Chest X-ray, PA view. Patient: 44 years old, sex M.
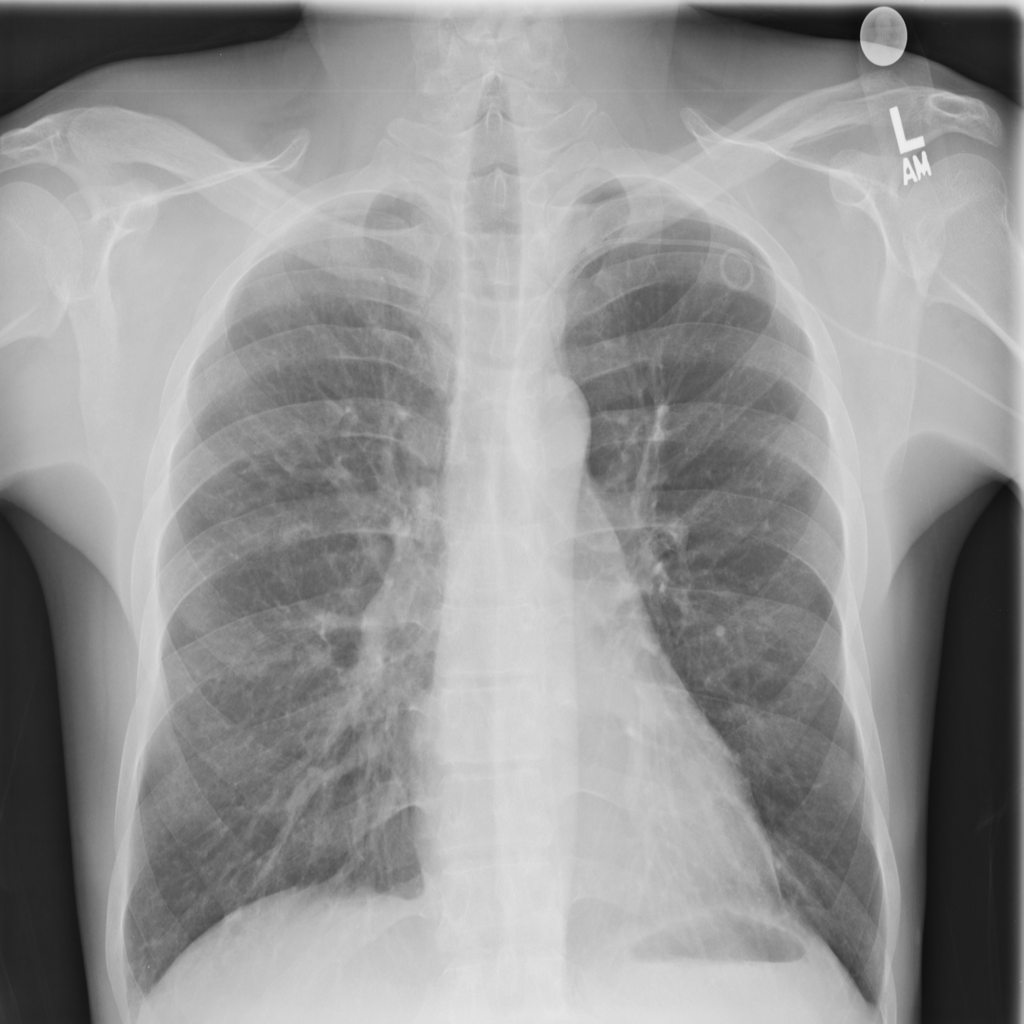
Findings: No Finding